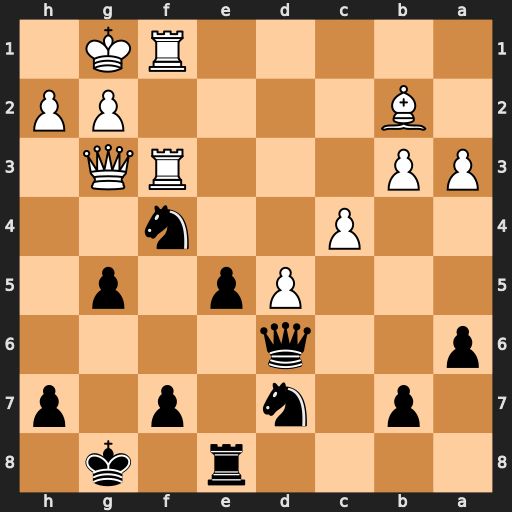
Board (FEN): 4r1k1/1p1n1p1p/p2q4/3Pp1p1/2P2n2/PP3RQ1/1B4PP/5RK1
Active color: b
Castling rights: -
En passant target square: -
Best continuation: Ne2+ Kh1 Nxg3+